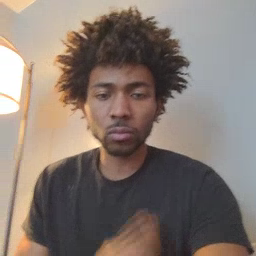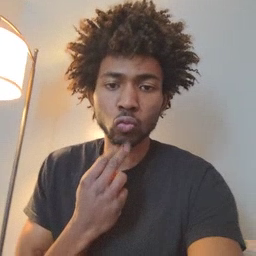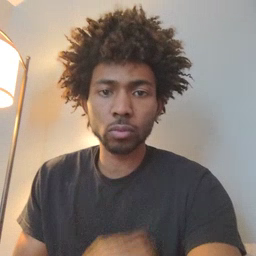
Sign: cute